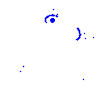
Particle: pion